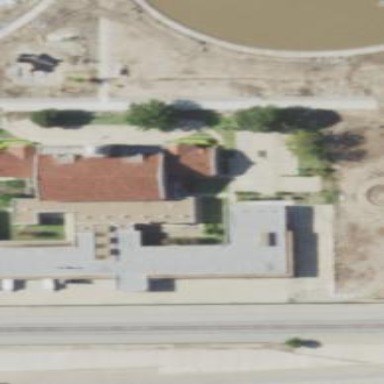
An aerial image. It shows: Public building with historic significance - station.